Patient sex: F
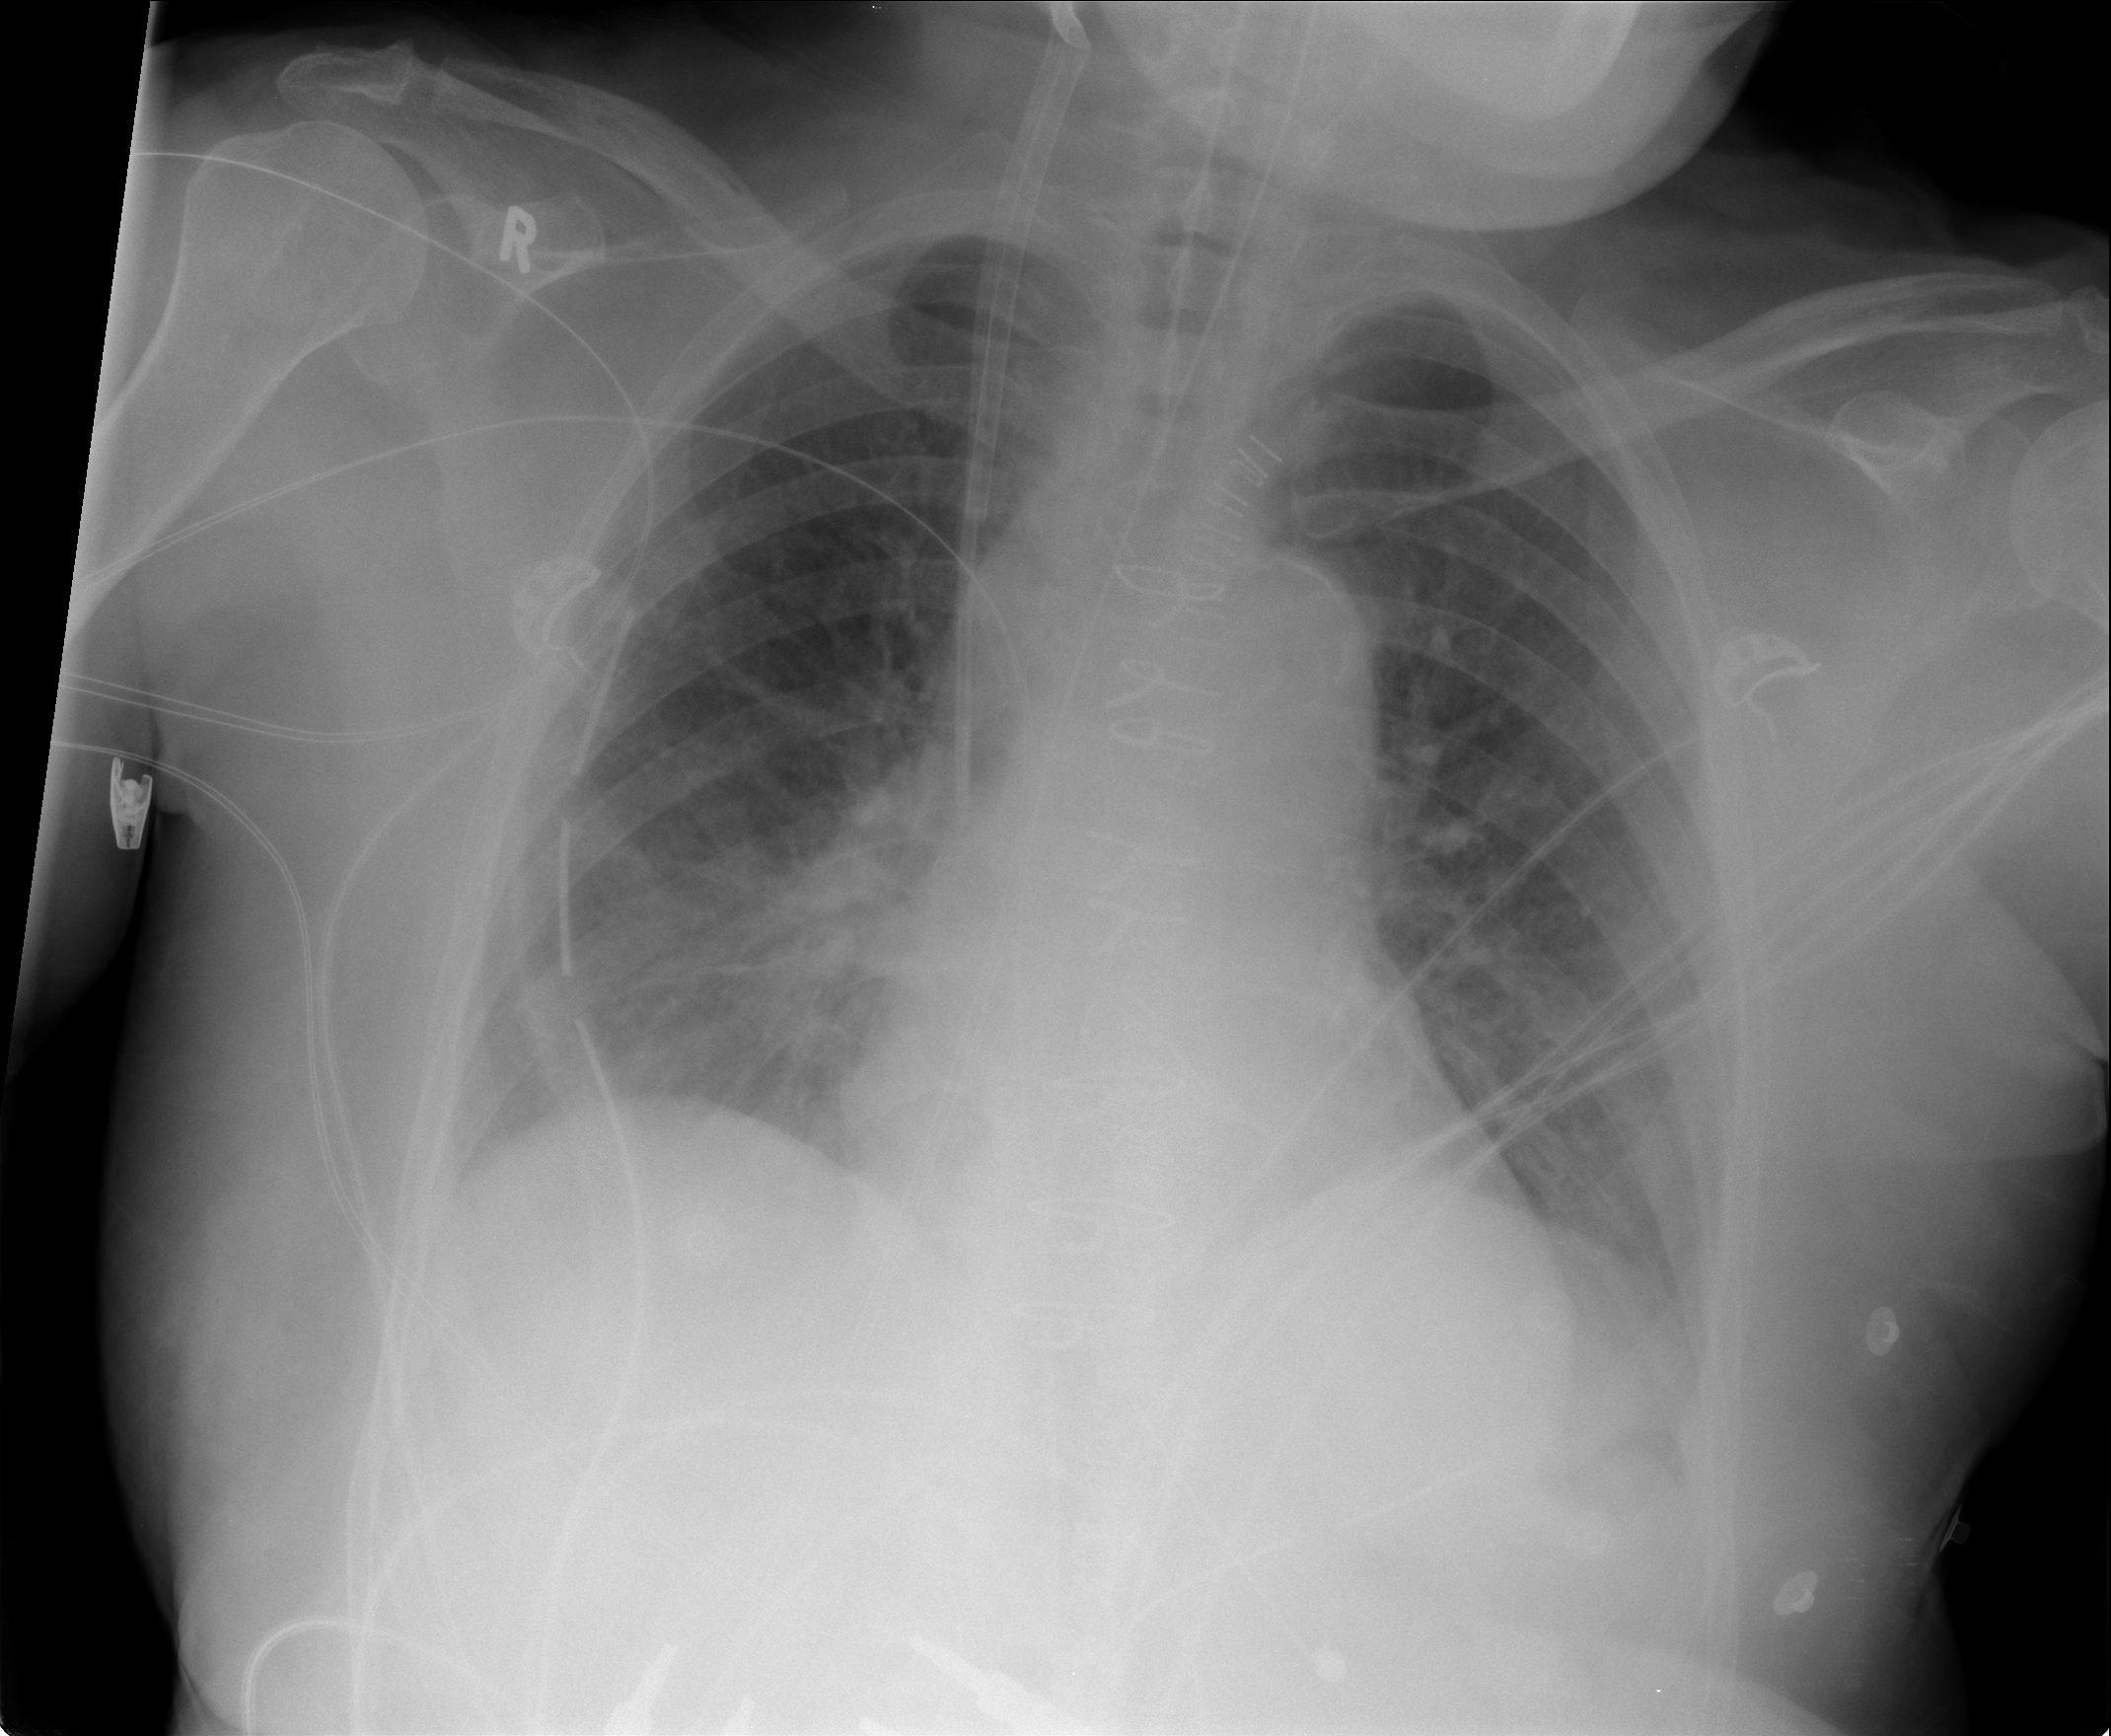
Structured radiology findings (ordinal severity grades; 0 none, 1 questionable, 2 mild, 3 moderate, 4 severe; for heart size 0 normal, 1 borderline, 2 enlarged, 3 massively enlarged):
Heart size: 1
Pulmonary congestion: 2
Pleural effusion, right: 2
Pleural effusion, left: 0
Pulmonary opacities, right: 0
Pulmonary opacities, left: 0
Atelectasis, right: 3
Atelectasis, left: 2